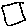
Label: square